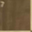
Piece: xx